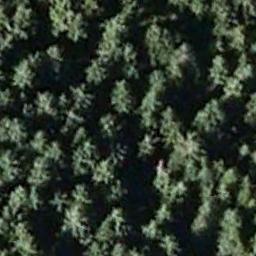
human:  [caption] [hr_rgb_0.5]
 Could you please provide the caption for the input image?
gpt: The forest is full of green trees .

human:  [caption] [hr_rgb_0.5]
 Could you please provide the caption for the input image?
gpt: Many green trees are in a forest and the leaves cast a black shadow .

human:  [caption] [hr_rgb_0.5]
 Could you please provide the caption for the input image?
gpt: There is a winding path in this forest .

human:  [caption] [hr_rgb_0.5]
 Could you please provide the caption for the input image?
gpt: The forest has a lot of randomly arranged green trees .

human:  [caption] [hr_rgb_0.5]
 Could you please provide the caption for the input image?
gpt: A forest with many green trees .